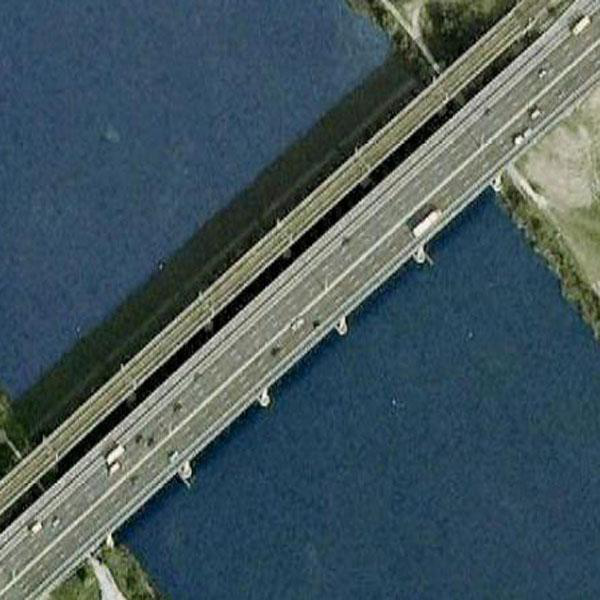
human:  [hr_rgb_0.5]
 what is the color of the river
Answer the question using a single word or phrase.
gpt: blue